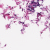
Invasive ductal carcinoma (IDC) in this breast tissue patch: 0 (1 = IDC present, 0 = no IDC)